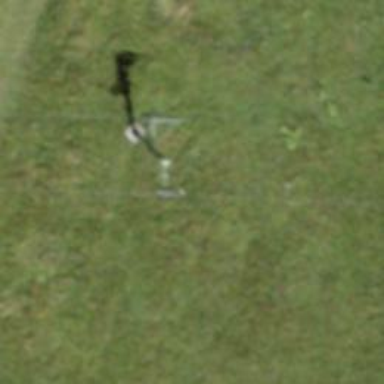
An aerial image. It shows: Pylon for aerialway.